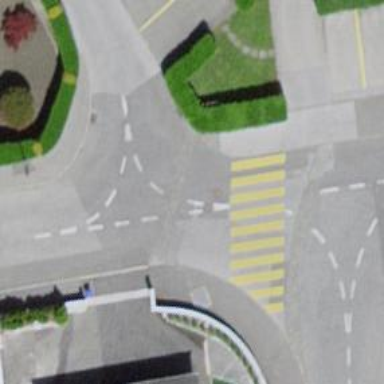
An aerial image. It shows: Marked crossing on footway.